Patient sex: F
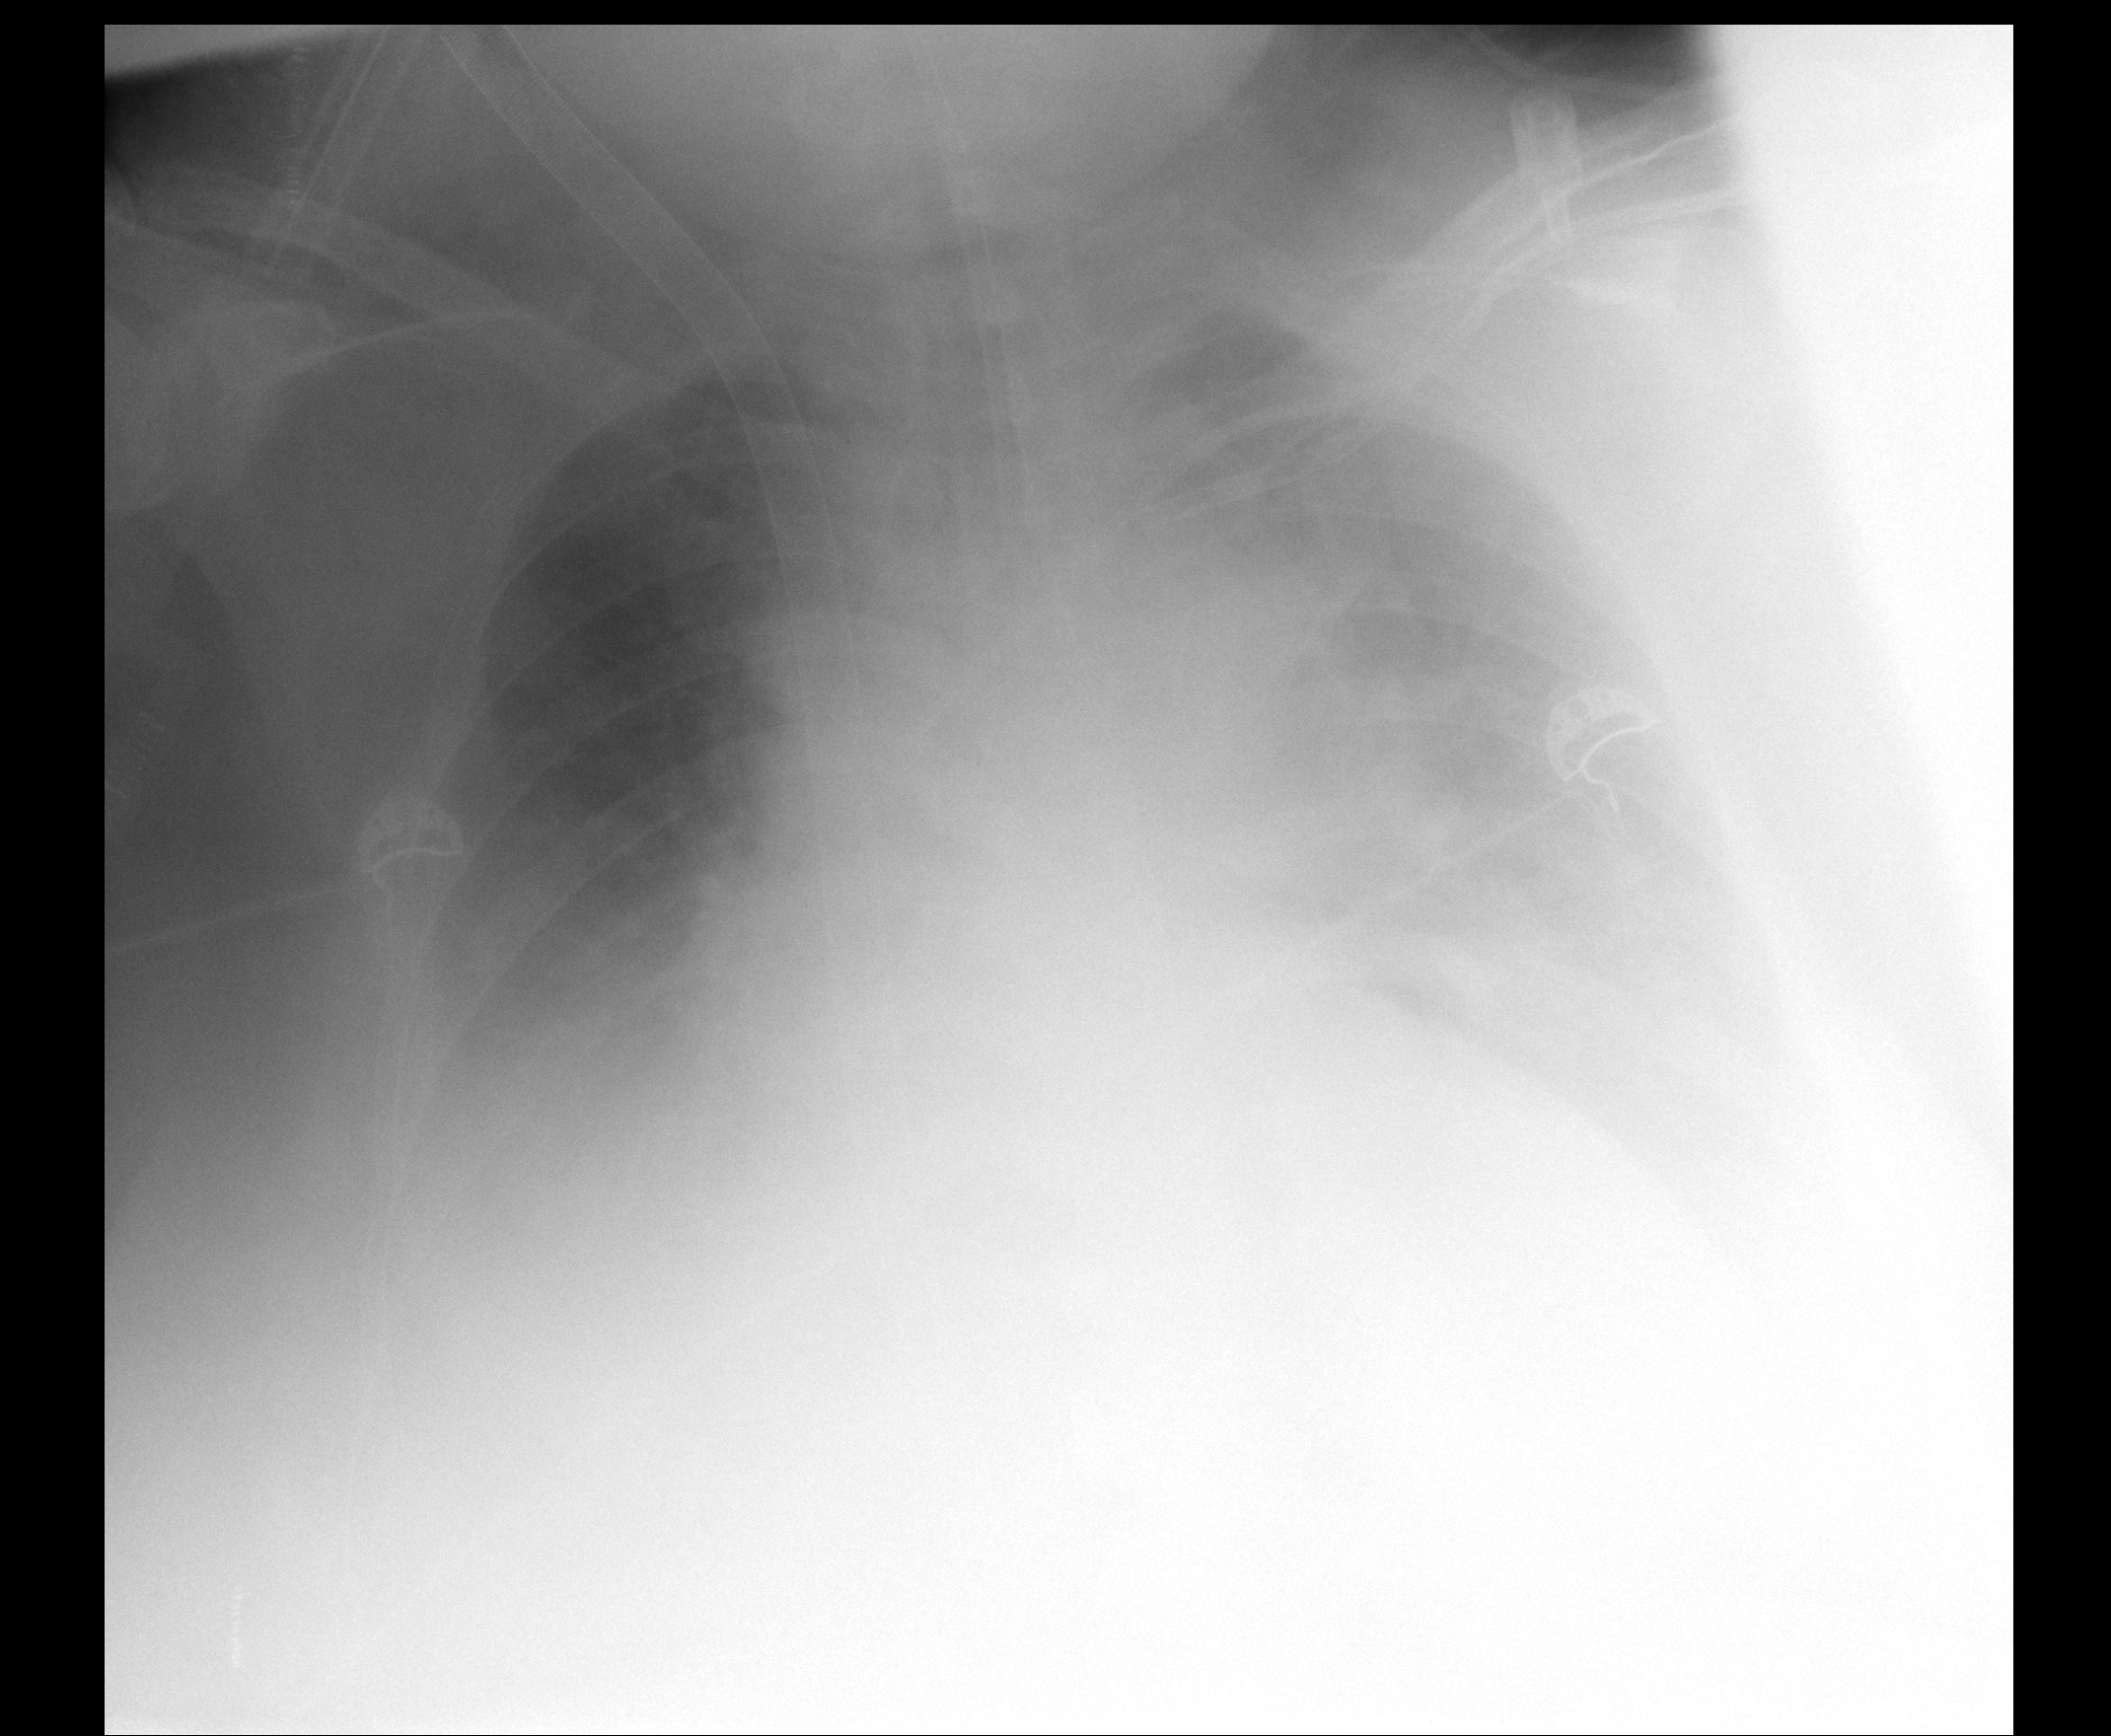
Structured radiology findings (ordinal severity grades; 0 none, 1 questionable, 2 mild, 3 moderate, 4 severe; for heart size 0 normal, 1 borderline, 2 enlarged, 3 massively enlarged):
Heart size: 3
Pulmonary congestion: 2
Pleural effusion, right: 2
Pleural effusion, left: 3
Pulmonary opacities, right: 0
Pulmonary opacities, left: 2
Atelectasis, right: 2
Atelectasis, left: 2